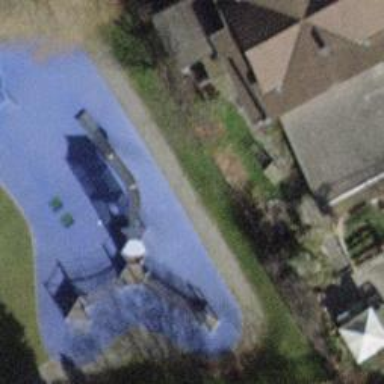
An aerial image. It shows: Playground featuring slide.